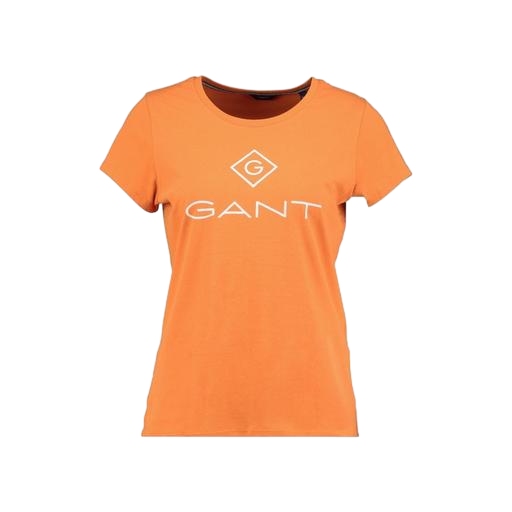
graphic t-shirt, women's tee, mid t-shirt, white background